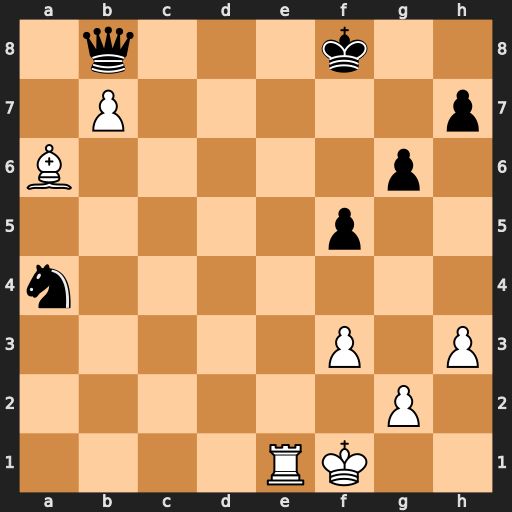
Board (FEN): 1q3k2/1P5p/B5p1/5p2/n7/5P1P/6P1/4RK2
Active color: w
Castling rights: -
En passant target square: -
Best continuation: Rc1 Nb6 Rc8+